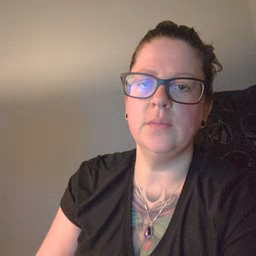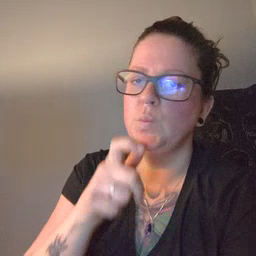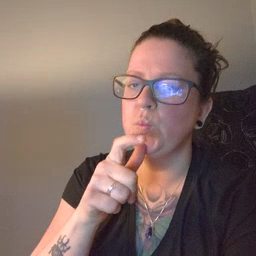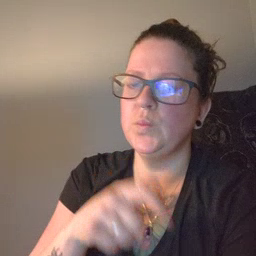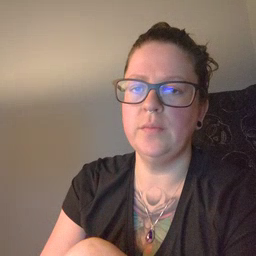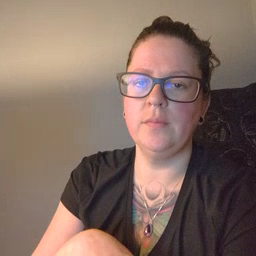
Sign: who